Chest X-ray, PA view. Patient: 64 years old, sex M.
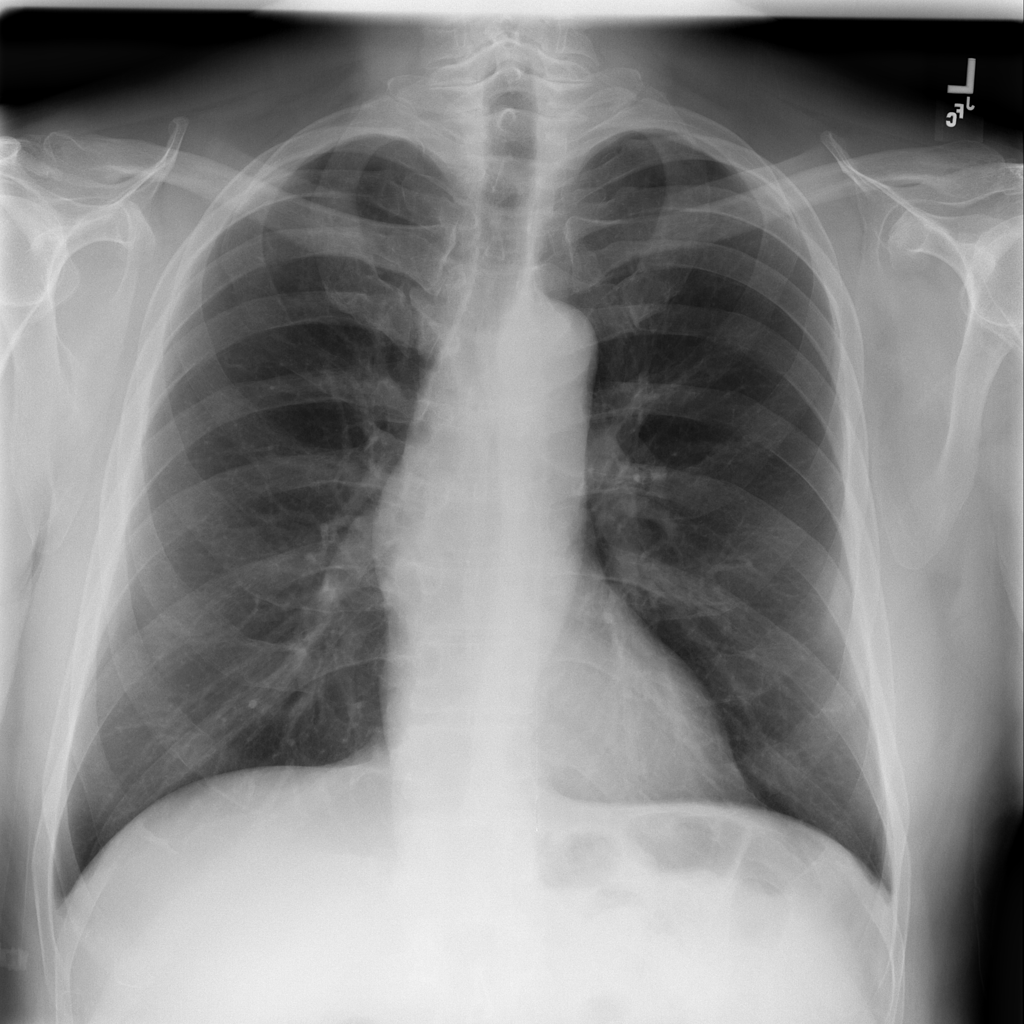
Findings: No Finding